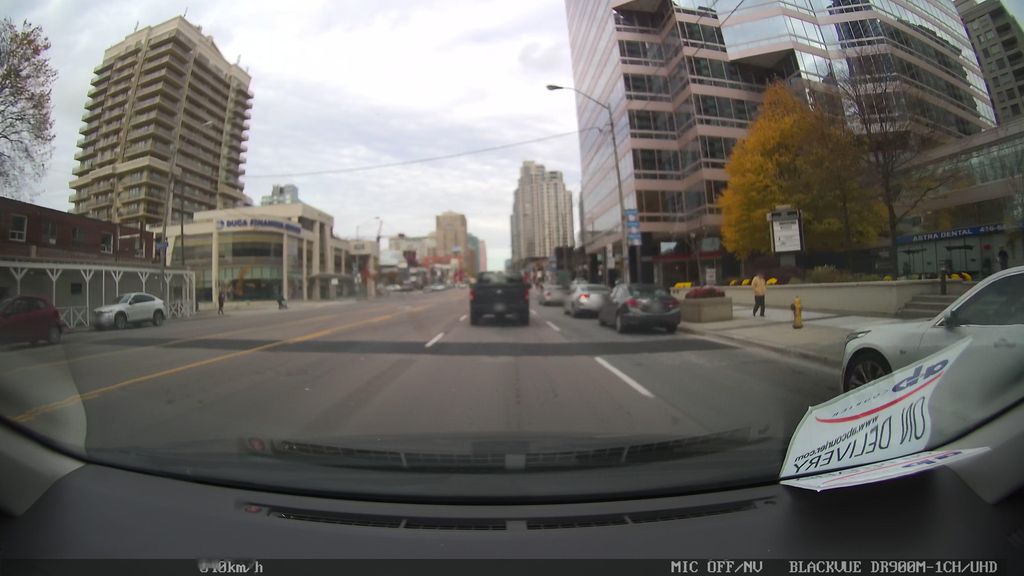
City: toronto